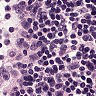
Metastatic tissue present: no